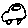
Label: car